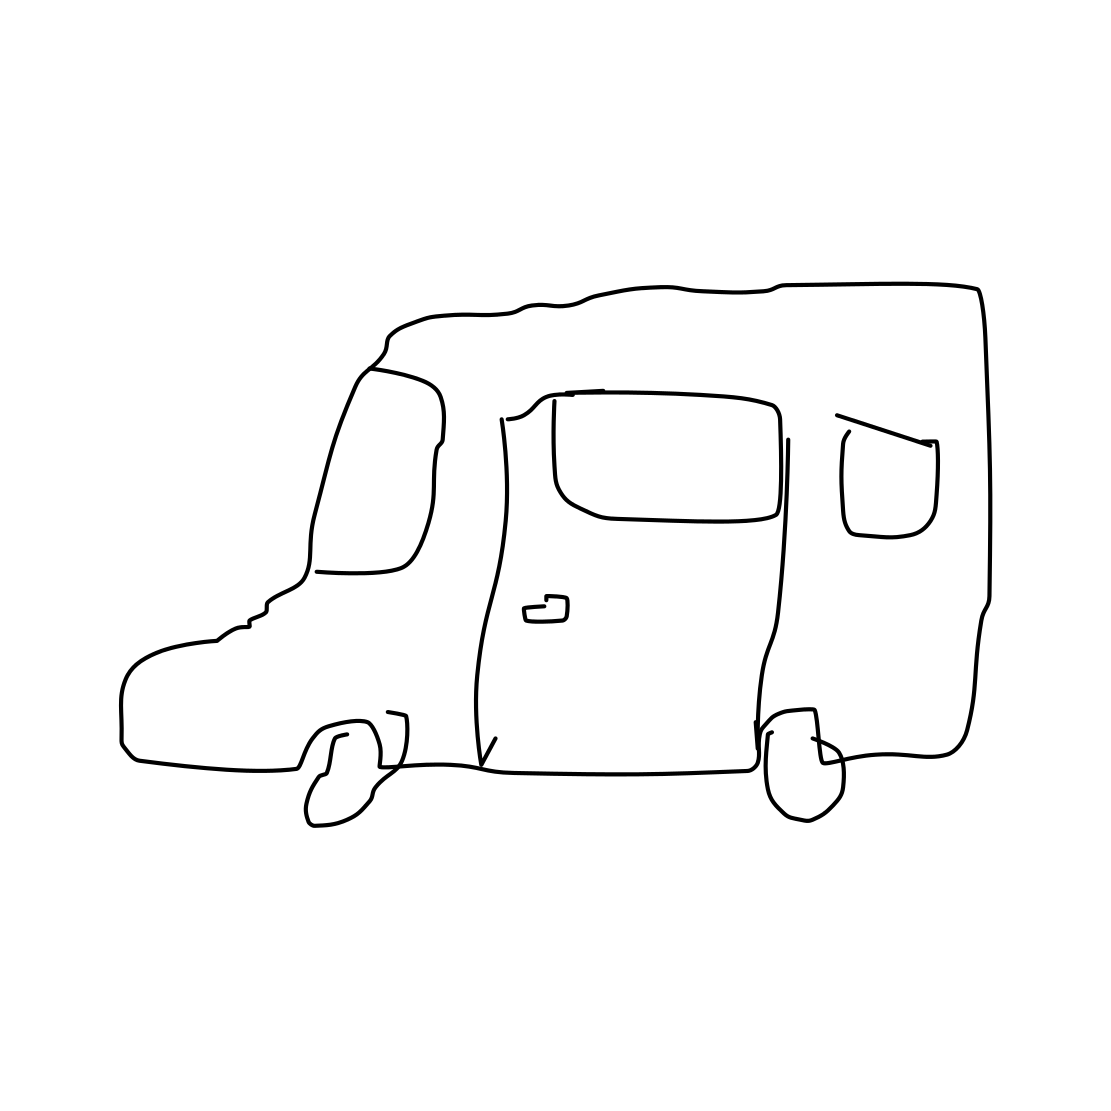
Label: van